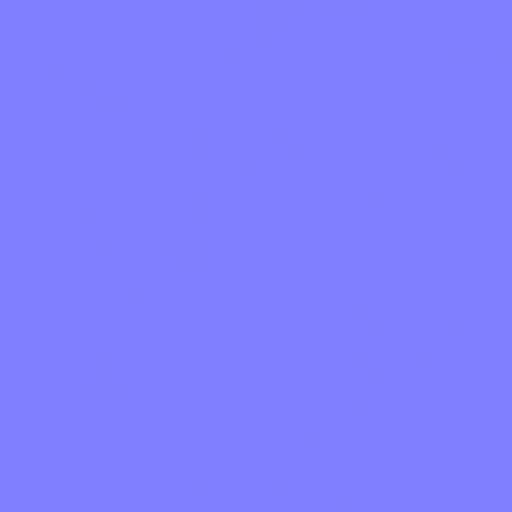
fingerprints smear